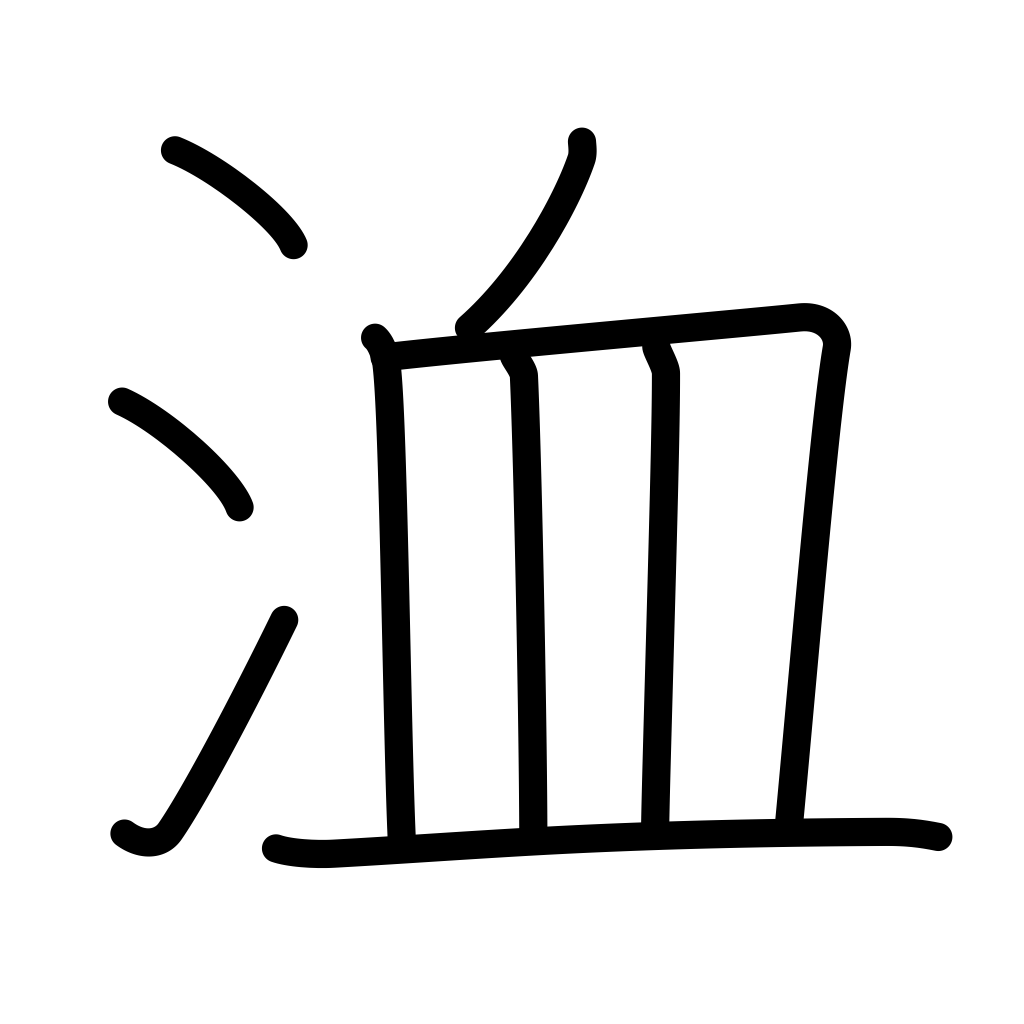
Meaning: ditch